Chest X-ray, PA view. Patient: 51 years old, sex F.
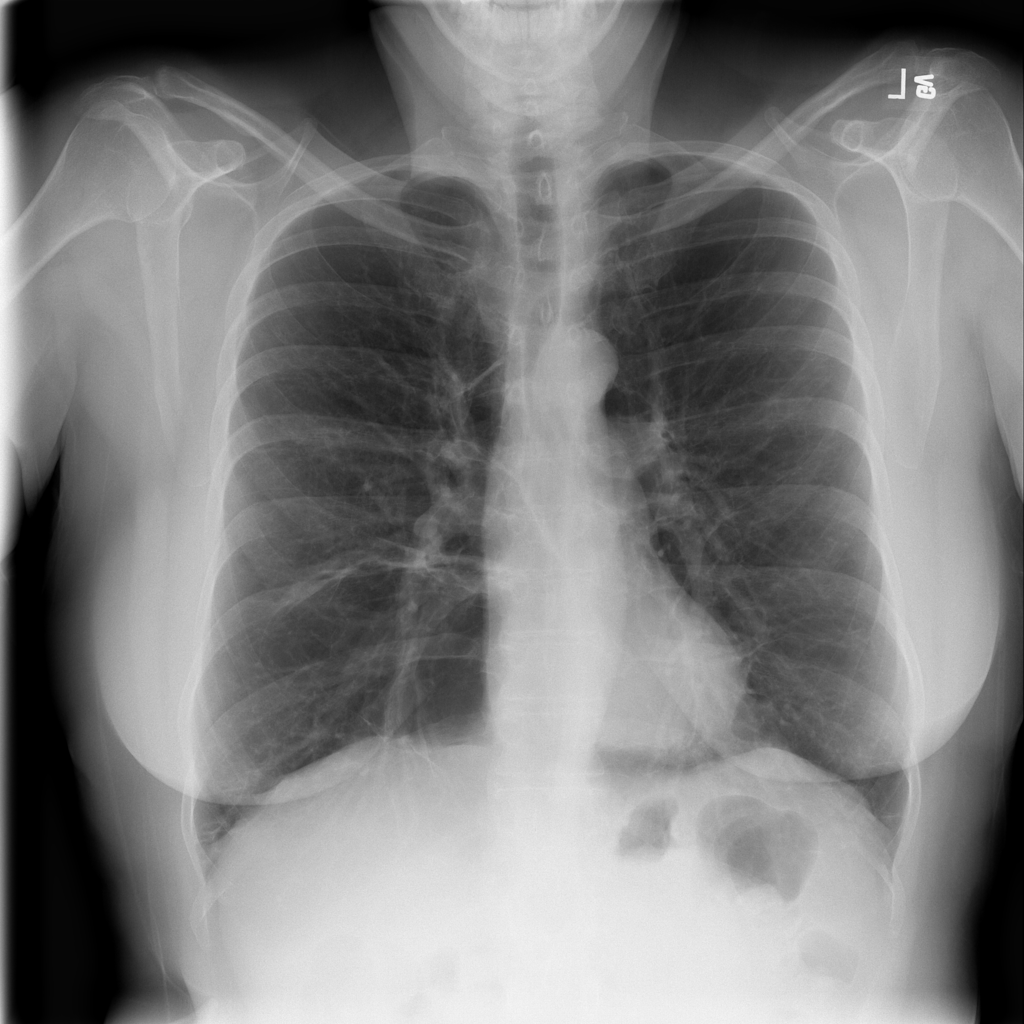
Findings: No Finding